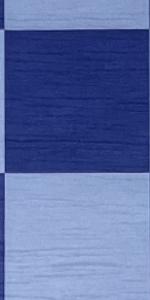
Label: Empty